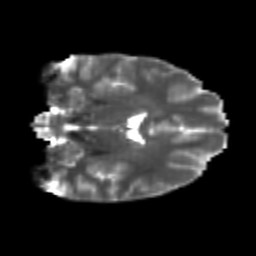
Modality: T2w
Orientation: coronal
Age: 24
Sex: male
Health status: healthy
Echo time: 0.074 s